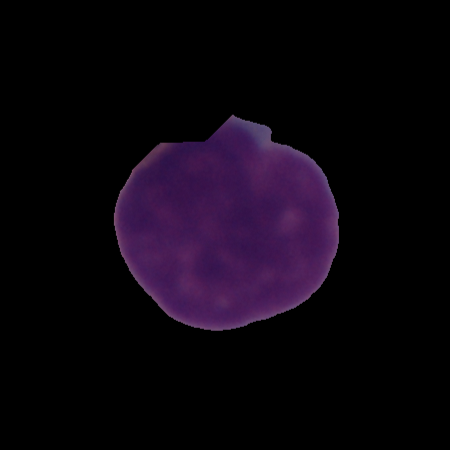
Label: cancer